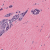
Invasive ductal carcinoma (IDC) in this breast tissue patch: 1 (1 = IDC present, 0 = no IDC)